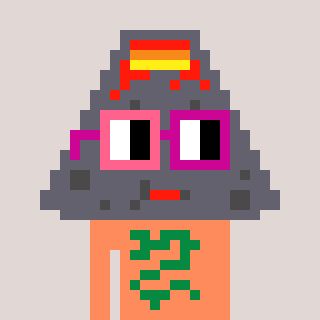
a pixel art character with square pink and red glasses, a volcano-shaped head and a peachy-colored body on a warm background